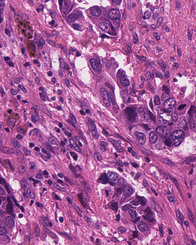
Tumor epithelial tissue: yes
Tumor-associated stroma tissue: yes
Normal tissue: no